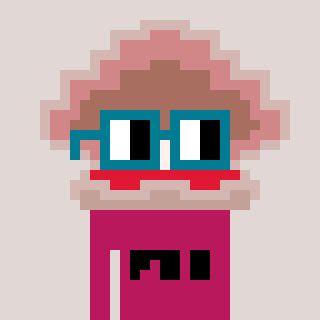
a pixel art character with square dark green glasses, a oyster-shaped head and a darkpink-colored body on a warm background